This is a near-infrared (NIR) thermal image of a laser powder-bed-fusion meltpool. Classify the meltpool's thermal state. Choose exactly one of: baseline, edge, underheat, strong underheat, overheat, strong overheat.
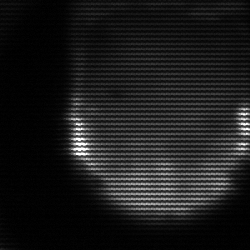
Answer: edge